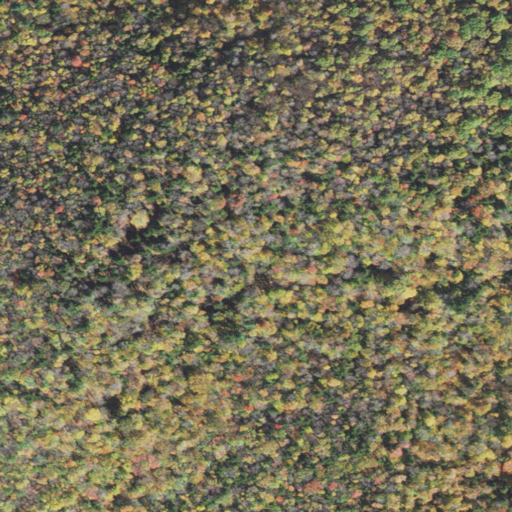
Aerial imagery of mountain in Vermont named Acton Hill containing mixed forest and deciduous forest